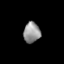
Tissue: lung
Cell type: Smooth muscle cells
Senescence score: 0.5931
Nuclear area (px): 334
Mean DAPI intensity: 148.617